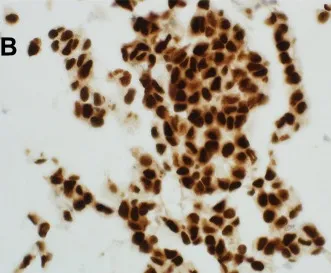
(B) Immunohistochemistry stain against TTF-1 shows strong nuclear positivity (immunohistochemistry x400).
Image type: pathology (immunostaining)